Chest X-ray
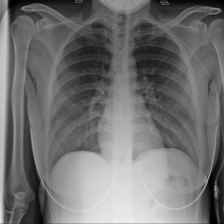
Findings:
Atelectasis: negative
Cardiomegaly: negative
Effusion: negative
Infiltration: negative
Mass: negative
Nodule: negative
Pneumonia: negative
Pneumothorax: negative
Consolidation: negative
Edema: negative
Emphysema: negative
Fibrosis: negative
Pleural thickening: negative
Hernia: negative